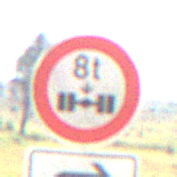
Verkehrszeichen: TatsaechlicheAchslast
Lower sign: RichtungsangabeDurchPfeile5
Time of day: Midday
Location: Outdoor (Nature)
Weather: PartlyCloudy
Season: Autumn
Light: Natural